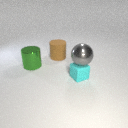
small cyan rubber cube below large gray metal sphere